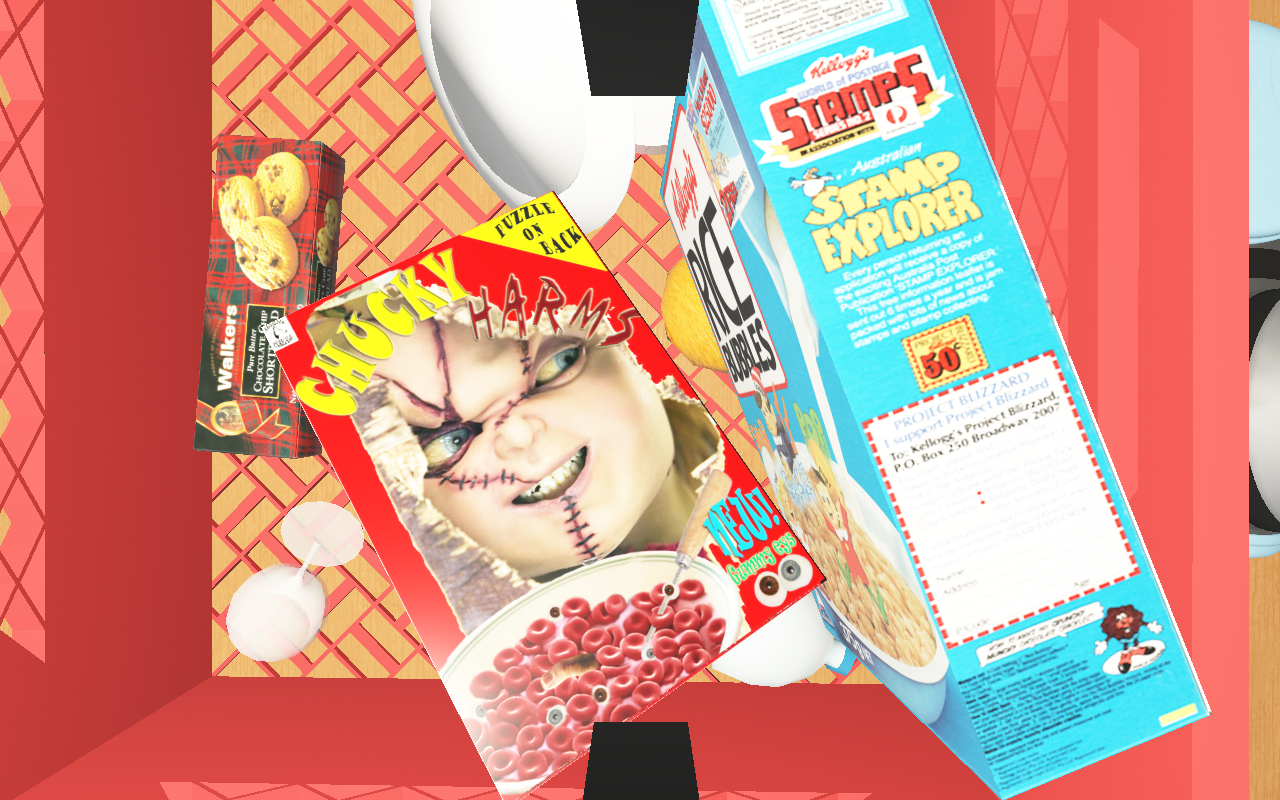
Objects in the scene:
carafe
apple
apple
orange
orange
glass
wineglass
jam jar
cereal box
cereal box
biscuit box